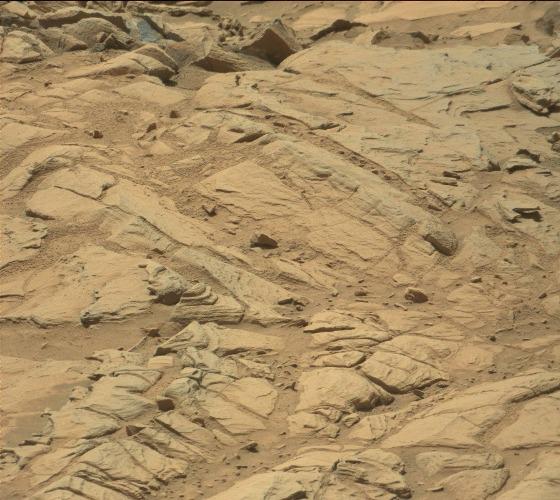
Terrain classes present: Bedrock, Gravel / Sand / Soil, Rock, Shadow